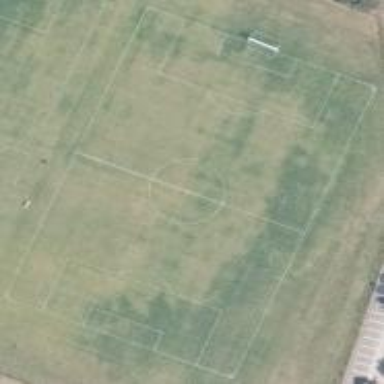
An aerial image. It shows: Soccer pitch designated for leisure and sports activities.